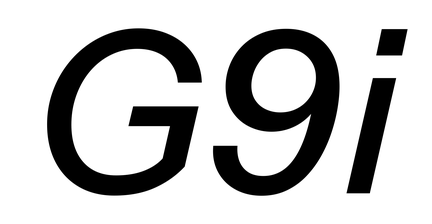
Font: InstrumentSans-Italic_Medium_Italic